Field crop: maize
Growth stage: 2
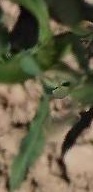
Species: maize